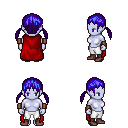
a pixel art fantasy rpg character, female body template, dark elf, purple skin, red cape, white pants, blue twin-tailed hairstyle, leather bracers, maroon shoes, four views (front, back, left, right), 2x2 character sprite sheet, small pixel art, hard edges, no anti-aliasing